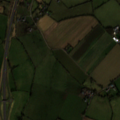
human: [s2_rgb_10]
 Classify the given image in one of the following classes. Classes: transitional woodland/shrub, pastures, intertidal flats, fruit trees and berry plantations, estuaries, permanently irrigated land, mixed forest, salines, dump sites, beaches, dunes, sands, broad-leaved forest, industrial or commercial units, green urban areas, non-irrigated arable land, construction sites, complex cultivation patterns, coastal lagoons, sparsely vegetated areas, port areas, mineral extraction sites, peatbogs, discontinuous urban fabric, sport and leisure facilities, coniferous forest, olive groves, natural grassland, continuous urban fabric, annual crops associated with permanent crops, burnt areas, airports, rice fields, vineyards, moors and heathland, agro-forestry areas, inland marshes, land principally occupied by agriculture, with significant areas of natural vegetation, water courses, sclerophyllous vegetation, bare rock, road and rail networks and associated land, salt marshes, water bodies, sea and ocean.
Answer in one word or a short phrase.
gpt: non-irrigated arable land, pastures